Aerial crown-view tile of a tropical tree (Barro Colorado Island, Panama), acquired 20250512:
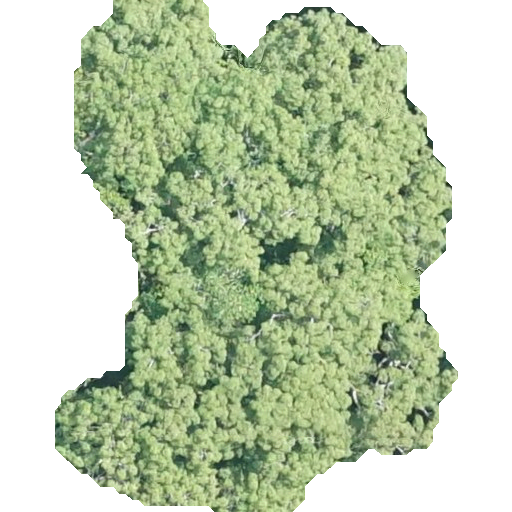
Species: Ceiba pentandra
GBIF accepted scientific name: Ceiba pentandra
Crown area: 232.969 m²